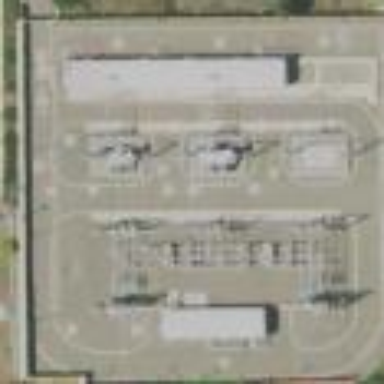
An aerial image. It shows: Power substation.